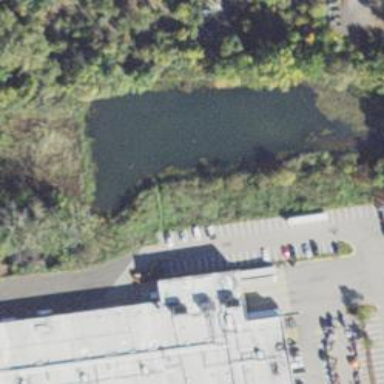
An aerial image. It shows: Serene pond surrounded by nature.